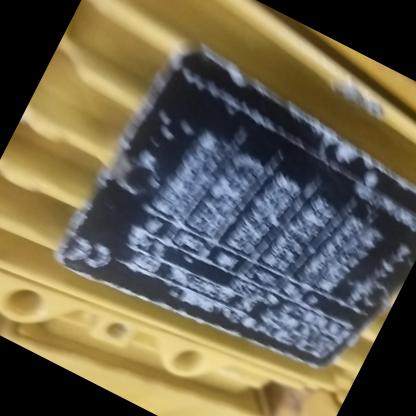
Klasa: tabliczka-znamionowa